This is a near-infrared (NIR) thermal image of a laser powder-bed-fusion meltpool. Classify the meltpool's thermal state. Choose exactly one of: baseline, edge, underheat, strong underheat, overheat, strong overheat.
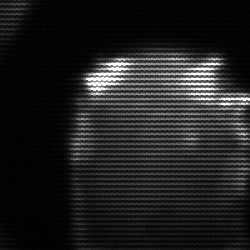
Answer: edge